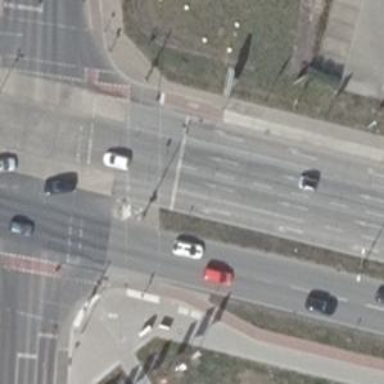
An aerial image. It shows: Road crossing with traffic signals.